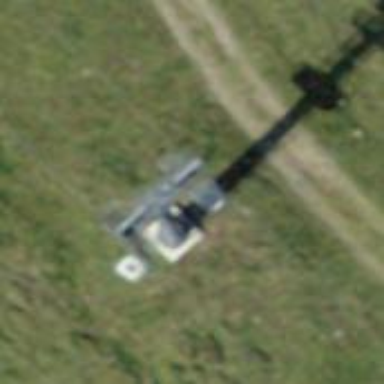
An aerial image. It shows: Pylon used for aerialway.